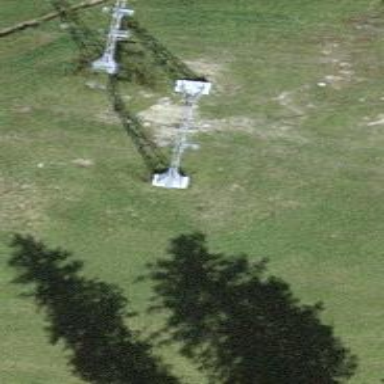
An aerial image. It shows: Pylon for aerialway.